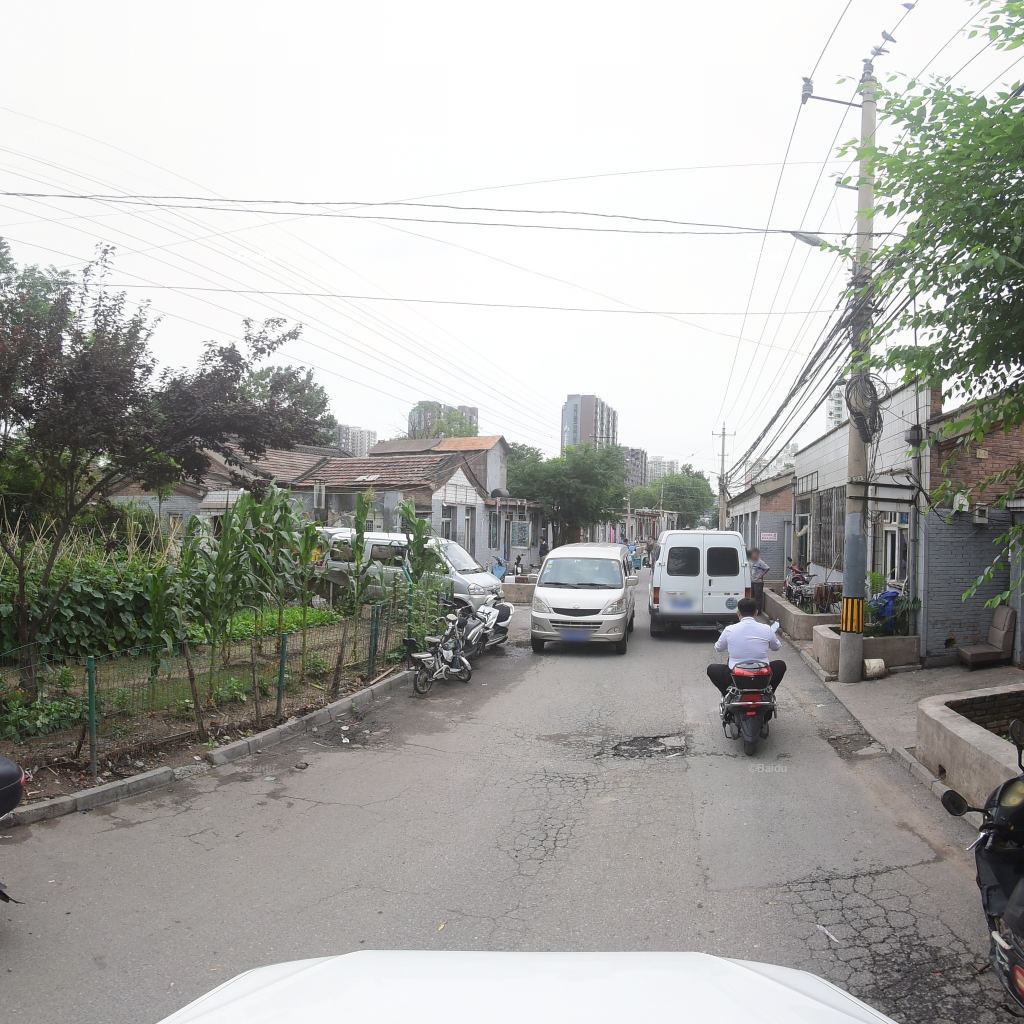
Region: Fengtai
Road damage annotations: transverse crack, pothole, alligator crack, transverse crack, alligator crack, pothole